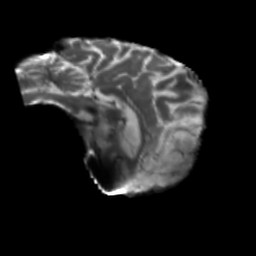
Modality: T2w
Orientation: sagittal
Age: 75
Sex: male
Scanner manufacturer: siemens
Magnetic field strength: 3 T
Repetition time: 5.25 s
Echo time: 0.08 s